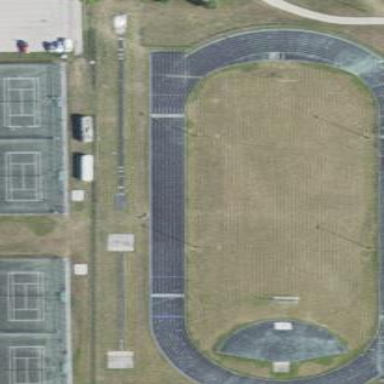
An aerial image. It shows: American football pitch.